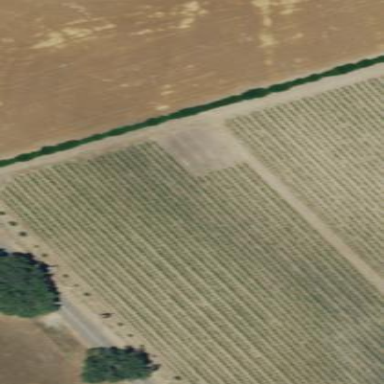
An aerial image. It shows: Beautiful vineyard in the countryside.